Interaction volume radius: 10 \u00c5
Interaction volume height: 20 \u00c5
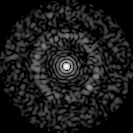
Disorder parameter: 0.8643